Aerial crown-view tile of a tropical tree (Barro Colorado Island, Panama), acquired 20250818:
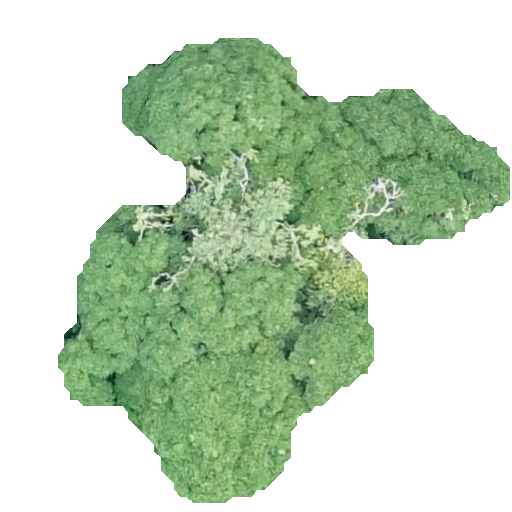
Species: Handroanthus guayacan
GBIF accepted scientific name: Handroanthus guayacan
Crown area: 164.088 m²